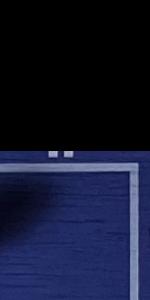
Label: Empty